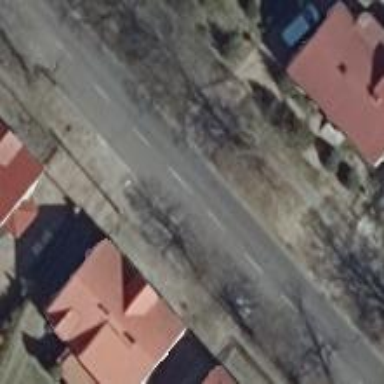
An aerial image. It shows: Residential building.